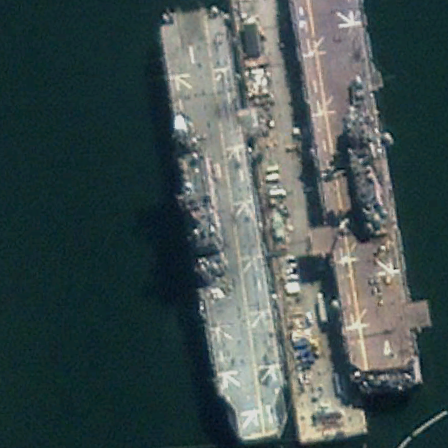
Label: assault